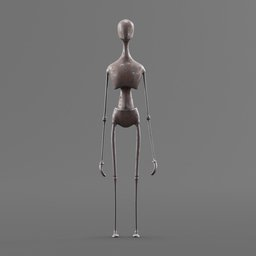
Label: people